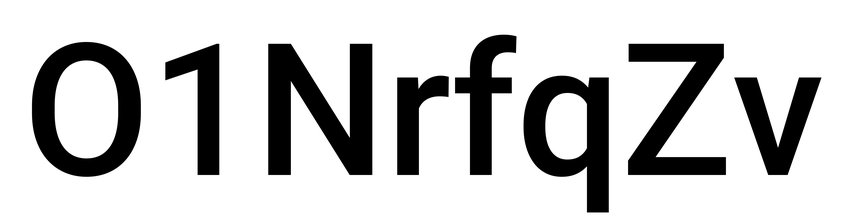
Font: Roboto_Medium